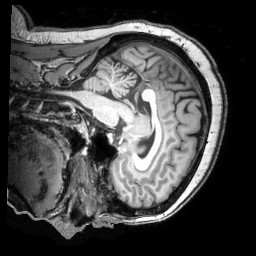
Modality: T1w
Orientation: sagittal
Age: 35
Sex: female
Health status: healthy
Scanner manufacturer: philips
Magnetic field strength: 3 T
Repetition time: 0.008188 s
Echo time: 0.00375 s